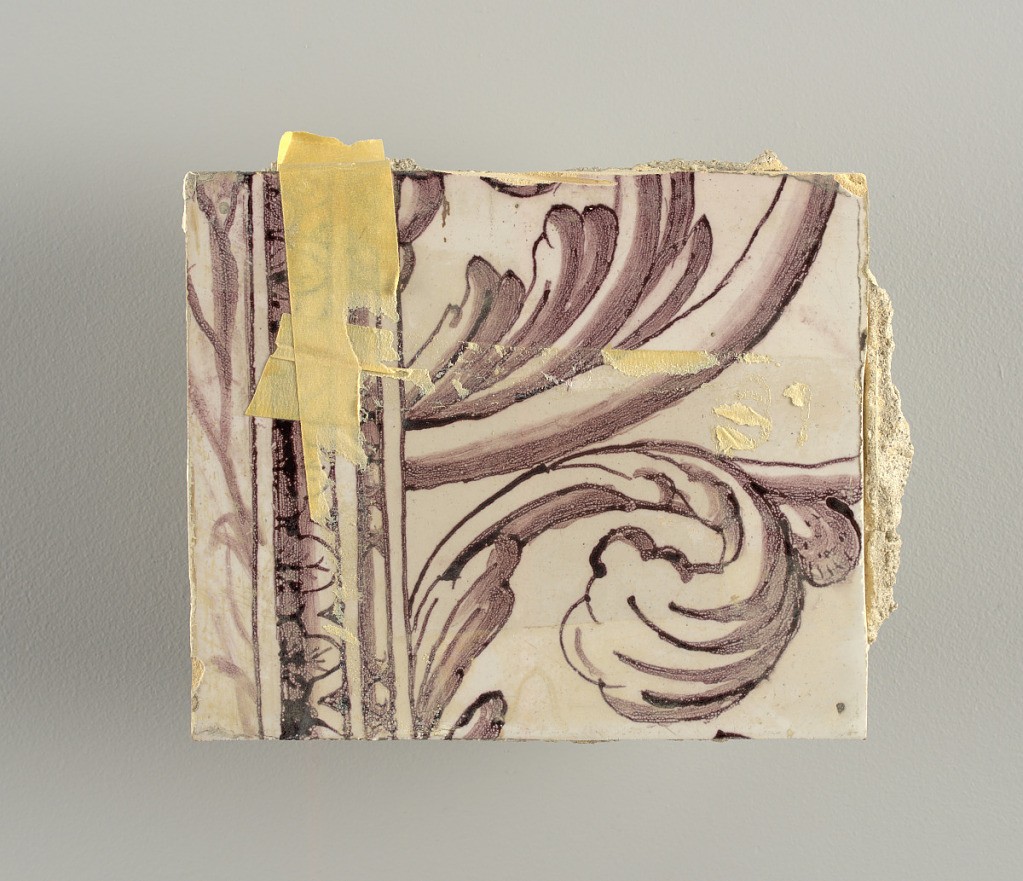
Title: Wall facing
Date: ca. 1725
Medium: Tin-glazed earthenware, underglaze
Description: Horizontal rectangle.  Thirty-seven tiles wide and twenty-one high with opening for door or window nineteen and one-half tiles high and twelve wide.  To left and right of opening, centered canopy above. Left, woman representing Hope, right, a sculputure urn.  Centered above opening, a mascaron.  Arabesque design of foliage.